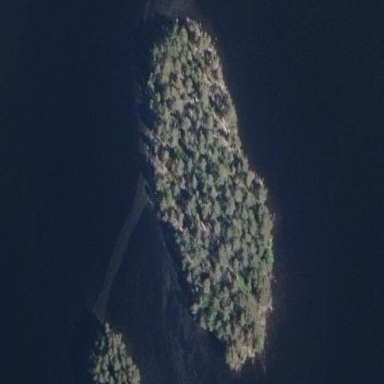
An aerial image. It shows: Islet.